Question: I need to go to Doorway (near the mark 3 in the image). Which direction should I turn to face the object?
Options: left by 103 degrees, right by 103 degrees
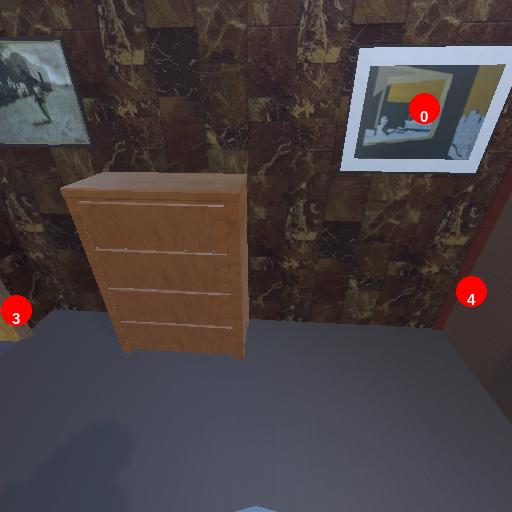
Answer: left by 103 degrees